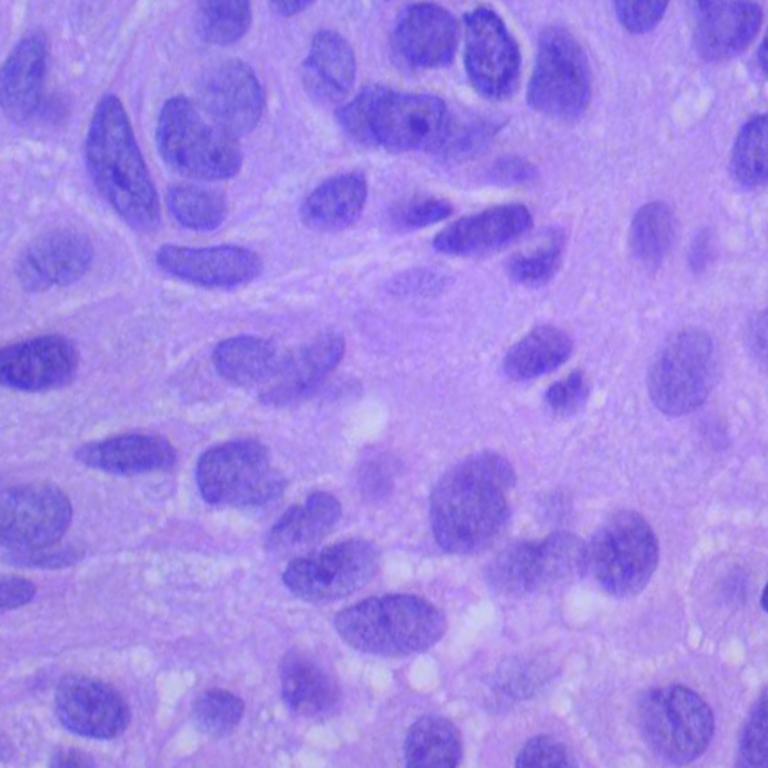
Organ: lung
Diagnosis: squamous carcinomas